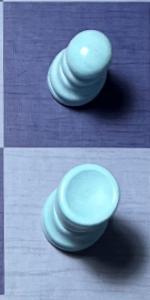
Label: Rook_White